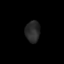
Tissue: skin
Cell type: Epithelial cells
Senescence score: 0.2829
Nuclear area (px): 306
Mean DAPI intensity: 41.186